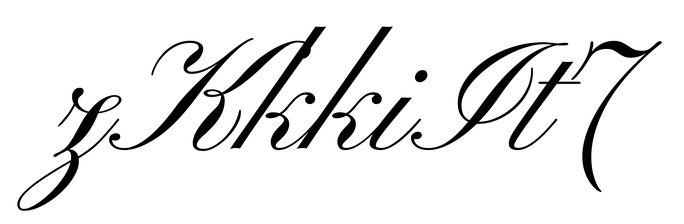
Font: PinyonScript-Regular